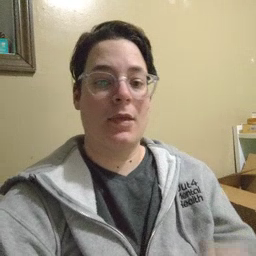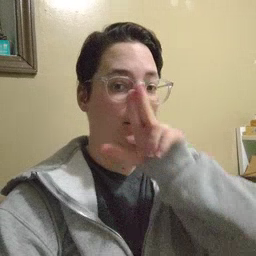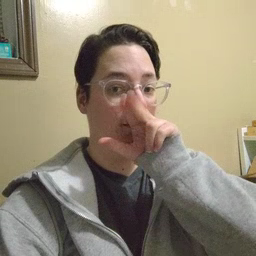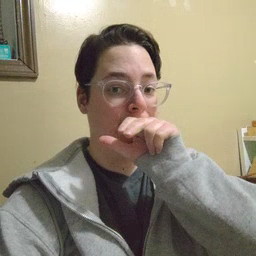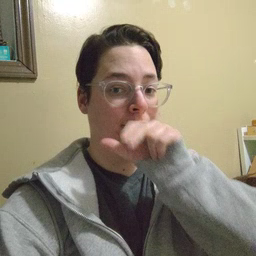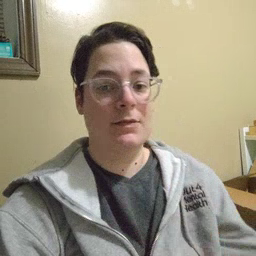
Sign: tongue